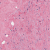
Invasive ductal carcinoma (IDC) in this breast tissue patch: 1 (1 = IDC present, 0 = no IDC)